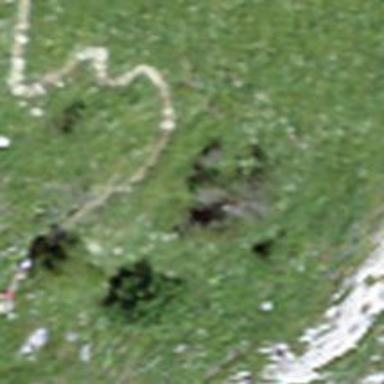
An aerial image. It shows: Ground path.